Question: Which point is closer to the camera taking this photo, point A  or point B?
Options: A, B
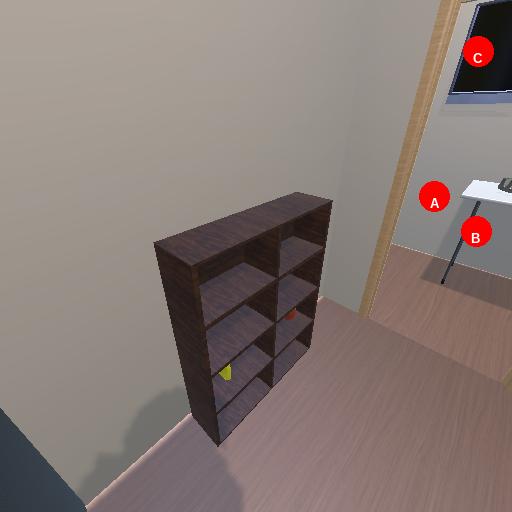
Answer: A